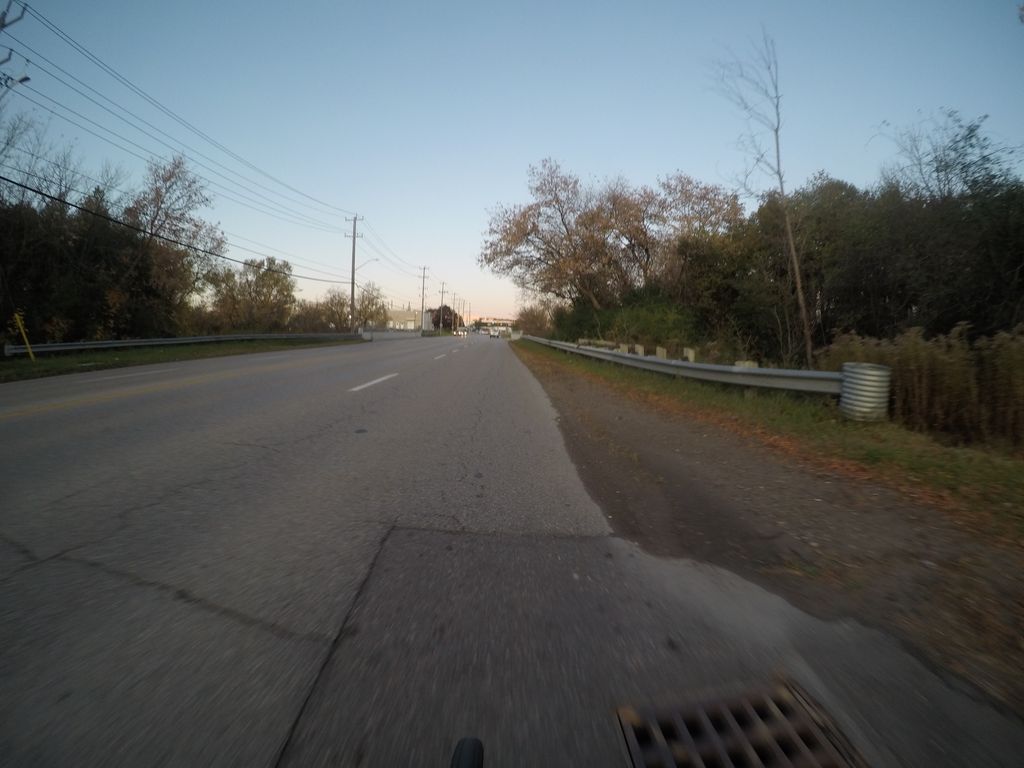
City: kitchener-waterloo